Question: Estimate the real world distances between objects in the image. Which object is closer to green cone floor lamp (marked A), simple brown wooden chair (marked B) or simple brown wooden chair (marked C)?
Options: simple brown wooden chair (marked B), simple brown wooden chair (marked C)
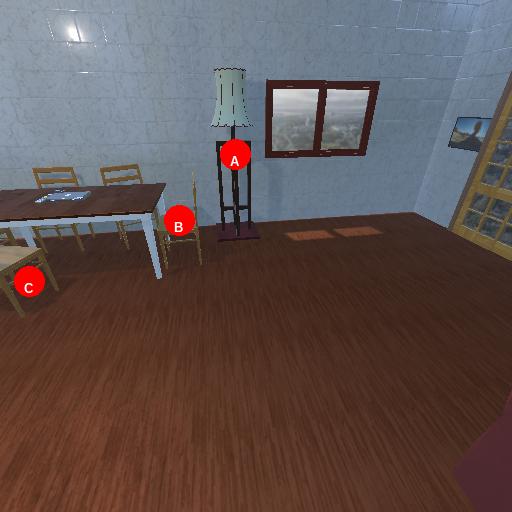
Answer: simple brown wooden chair (marked B)